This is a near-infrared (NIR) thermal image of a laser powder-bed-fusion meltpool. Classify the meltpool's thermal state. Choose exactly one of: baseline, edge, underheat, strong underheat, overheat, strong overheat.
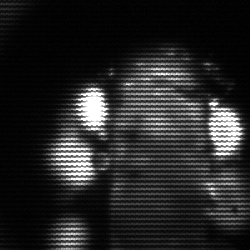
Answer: strong underheat